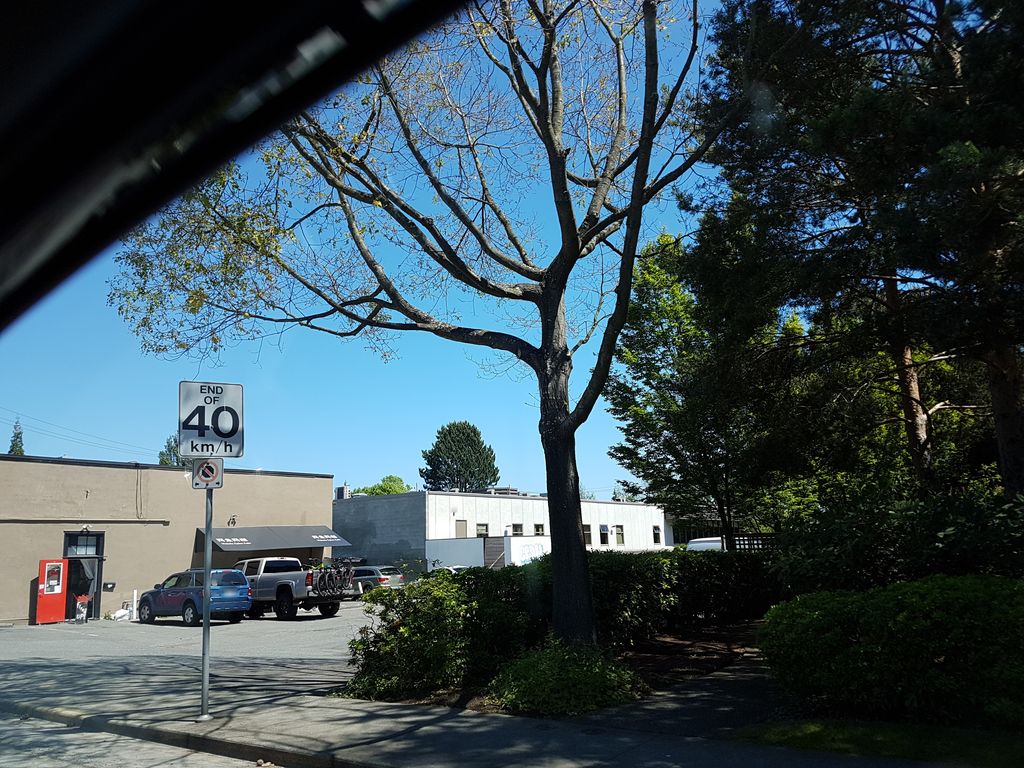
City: victoria